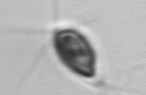
Label: Chrysochromulina